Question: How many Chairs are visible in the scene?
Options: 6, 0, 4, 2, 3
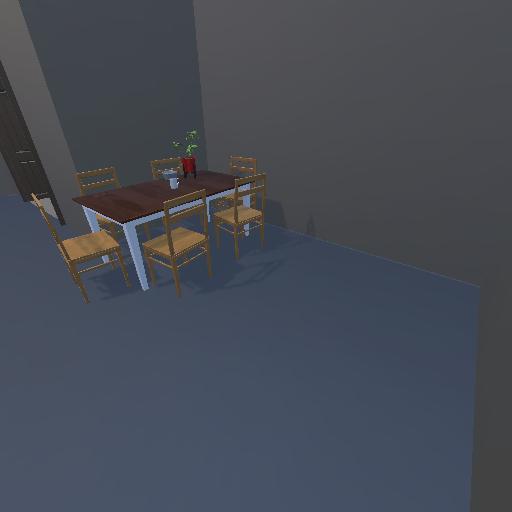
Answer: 6